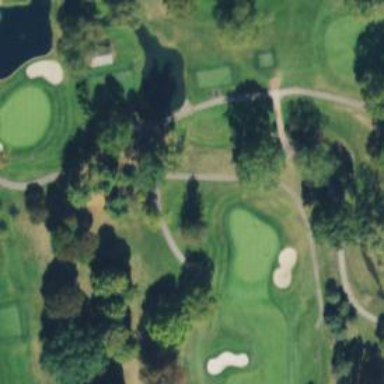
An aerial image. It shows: Path for both road and golf.